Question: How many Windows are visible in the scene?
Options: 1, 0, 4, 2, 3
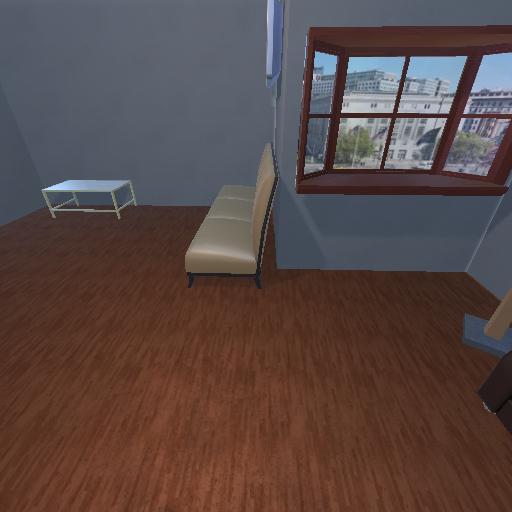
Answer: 1